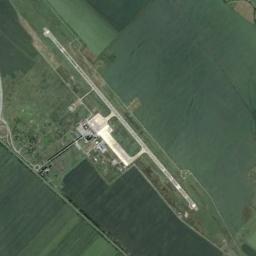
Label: airport